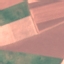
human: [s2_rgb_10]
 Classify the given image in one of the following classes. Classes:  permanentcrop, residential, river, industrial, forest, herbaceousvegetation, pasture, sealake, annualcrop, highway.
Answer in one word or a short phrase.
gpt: AnnualCrop